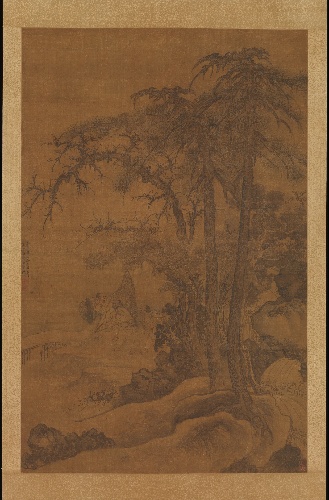
Title: 元  唐棣  松溪歸漁圖  軸|Returning Fishermen
Artist: Tang Di
Artist bio: Chinese, ca. 1287–1355
Date: dated 1342
Object type: Hanging scroll
Classification: Paintings
Medium: Hanging scroll; ink and color on silk
Culture: China
Period: Yuan dynasty (1271–1368)
Dimensions: Image: 52 7/8 x 33 7/8 in. (134.3 x 86 cm)
Overall with mounting: 98 3/4 x 38 1/2 in. (250.8 x 97.8 cm)
Overall with knobs: 98 3/4 x 42 3/4 in. (250.8 x 108.6 cm)
Department: Asian Art
Credit line: Ex coll.: C. C. Wang Family, Purchase, Bequest of Joseph H. Durkee, by exchange, 1973
Accession year: 1973
Repository: Metropolitan Museum of Art, New York, NY
Tags: Trees|Men